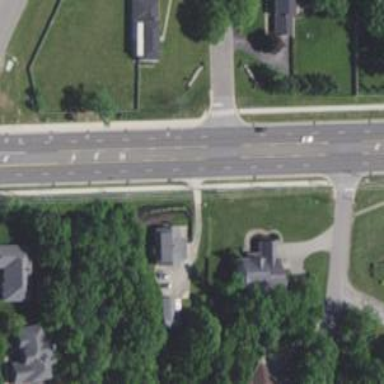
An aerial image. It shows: Primary road with asphalt surface. There is separate sidewalk.